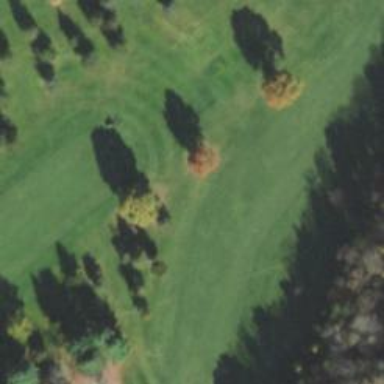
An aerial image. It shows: View of golf hole.